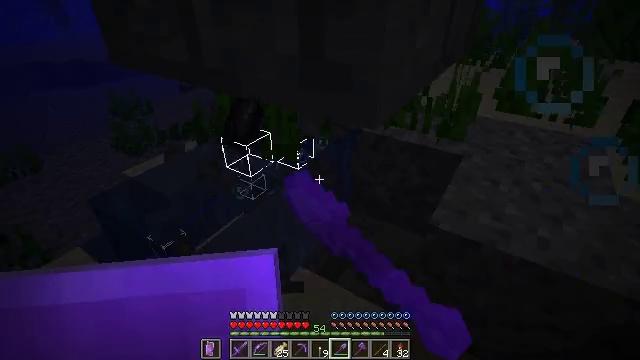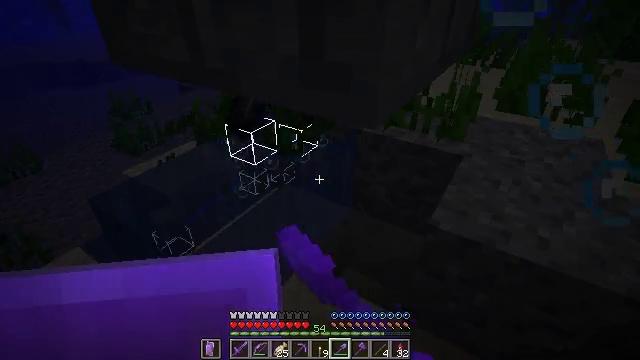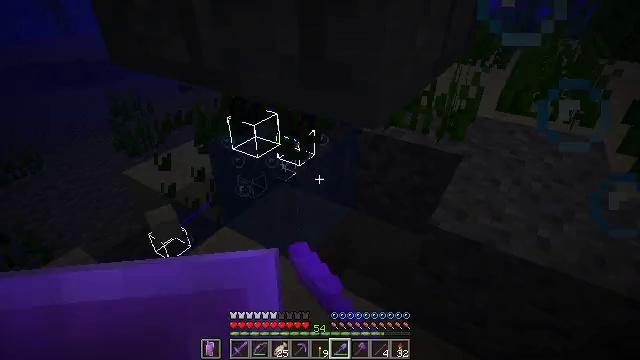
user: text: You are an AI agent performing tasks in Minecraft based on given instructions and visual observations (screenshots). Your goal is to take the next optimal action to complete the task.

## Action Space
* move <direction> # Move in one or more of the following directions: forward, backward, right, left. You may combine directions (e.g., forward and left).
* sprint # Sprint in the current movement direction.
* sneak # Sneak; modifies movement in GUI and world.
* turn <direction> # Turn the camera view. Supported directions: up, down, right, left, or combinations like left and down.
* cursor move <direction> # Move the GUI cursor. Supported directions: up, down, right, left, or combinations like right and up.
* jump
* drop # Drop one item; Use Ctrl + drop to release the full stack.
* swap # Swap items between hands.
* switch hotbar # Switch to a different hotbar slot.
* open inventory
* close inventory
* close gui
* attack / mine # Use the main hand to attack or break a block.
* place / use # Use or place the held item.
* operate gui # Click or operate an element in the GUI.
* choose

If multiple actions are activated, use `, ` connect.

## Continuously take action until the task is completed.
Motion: motion action
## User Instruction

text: Break the gravel block.
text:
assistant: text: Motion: sneak, attack / mine
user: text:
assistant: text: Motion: sneak, attack / mine
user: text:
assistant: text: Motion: sneak, attack / mine